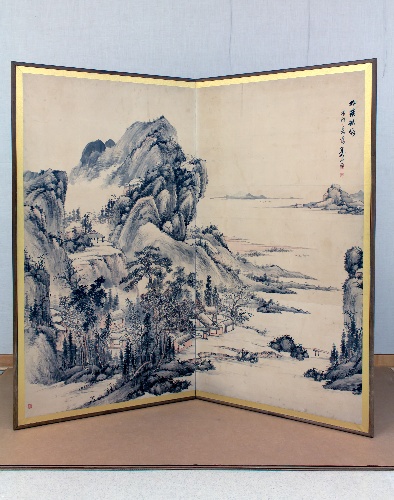
Title: 日根対山筆　「林塘秋暇」|“At leisure in a lakeside grove in autumn”
Artist: Hine Taizan
Artist bio: Japanese, 1813–1869
Date: 1850
Object type: Screen
Classification: Paintings
Medium: Two-panel folding screen
Culture: Japan
Period: Edo period (1615–1868)
Dimensions: Image: 60 × 60 in. (152.4 × 152.4 cm)
Department: Asian Art
Credit line: Gift of Florence and Herbert Irving, 2019
Accession year: 2019
Repository: Metropolitan Museum of Art, New York, NY